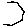
Label: hexagon